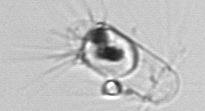
Label: Corethron_hystrix